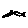
Label: bird